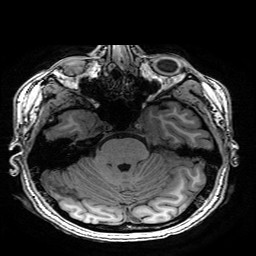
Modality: T1w
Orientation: coronal
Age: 24
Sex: female
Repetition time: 0.0077 s
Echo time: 0.0034 s